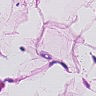
Metastatic tissue present: no